【题型】填空题　【知识点】函数　【难度】medium
如图所示，正方形 \(ABCD\) 是一块边长为 4 的工程用料，阴影部分所示是被腐蚀的区域，其余部分完好，曲线 \(MN\) 为以 \(AD\) 为对称轴的抛物线的一部分，\(DM = DN = 3\). 工人师傅现要从完好的部分中截取一块矩形原料 \(BQPR\)，当其面积有最大值时，\(AQ\) 的长为 \underline{\quad\quad\quad}.

\vspace{1em}

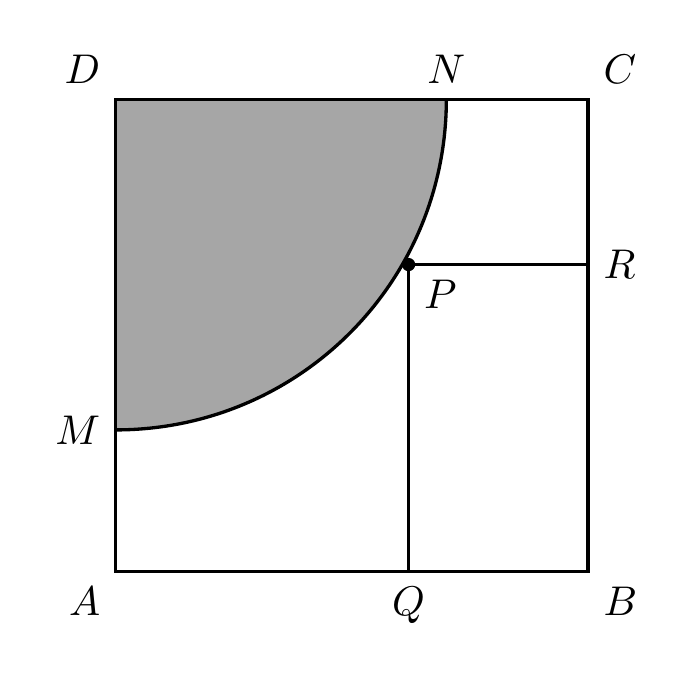
【解答】
\textbf{【答案】} \(\displaystyle \frac{4+\sqrt{7}}{3}\).

\vspace{1em}

\textbf{【分析】} 建立平面直角坐标系如图所示，由已知求出抛物线方程，当 \(AQ \geqslant 3\) 时，矩形面积最大时为 4，当 \(0 < AQ < 3\)，设 \(AQ = x(0 < x < 3)\)，即可得到 \(S\) 关于 \(x\) 的函数式，利用求导判断单调性，即可得到最值.

\vspace{1em}

\textbf{【解答】} 解：由题知，以 \(A\) 为原点，建立平面直角坐标系，如图，

则 \(M(0,1)\)，\(N(3,4)\)，设 \(MN\) 方程为：\(y = ax^2 + b\)，

所以
\[
\begin{cases}
0 + b = 1 \\
9a + b = 4
\end{cases} \implies
\begin{cases}
a = \frac{1}{3} \\
b = 1
\end{cases},
\]
\(MN\) 方程为：\(y = \frac{1}{3}x^2 + 1\)，

令矩形 \(BQPR\) 面积为 \(S\)，

当 \(AQ \geqslant 3\) 时，\(S \leqslant S_{BQNC} = 1 \times 4 = 4\)，

当 \(0 < AQ < 3\)，设 \(AQ = x(0 < x < 3)\)，则 \(P\left(x, \frac{1}{3}x^2 + 1\right)\)，

所以
\[
S = (4 - x)\left(\frac{1}{3}x^2 + 1\right) = -\frac{1}{3}x^3 + \frac{4}{3}x^2 - x + 4,
\]

则
\[
S' = -x^2 + \frac{8}{3}x - 1 = -\left(x - \frac{4}{3}\right)^2 + \frac{7}{9},
\]

令 \(S' > 0\)，则 \(\frac{4 - \sqrt{7}}{3} < x < \frac{4 + \sqrt{7}}{3}\)，

令 \(S' < 0\)，则 \(x > \frac{4 + \sqrt{7}}{3}\) 或 \(x < \frac{4 - \sqrt{7}}{3}\)，

则 \(S\) 在 \(\left(\frac{4 + \sqrt{7}}{3}, +\infty\right), \left(-\infty, \frac{4 - \sqrt{7}}{3}\right)\) 上单调递减，在 \(\left(\frac{4 - \sqrt{7}}{3}, \frac{4 + \sqrt{7}}{3}\right)\) 上单调递增，

又 \(0 < x < 3\)，\(S(0) = 4\)，\(S\left(\frac{4 + \sqrt{7}}{3}\right) = \frac{344 + 14\sqrt{7}}{81} > 4\)，

所以当 \(AQ\) 的长为 \(\frac{4 + \sqrt{7}}{3}\) 时，该矩形面积最大.

故答案为：\(\displaystyle \frac{4 + \sqrt{7}}{3}\).